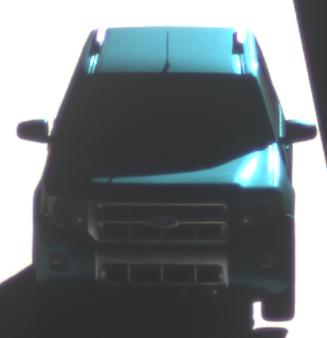
Make: Ford
Model: Escape Hybrid
Detailed model: -
Model produced from: 2004
Model produced until: 2012
Doors: 5
Color: blue
Road condition: dry road
Daytime: sunrise or sunset
Contrast: high contrast